Question: I want my first Item in my ComboBox to have a red font. I also want the ComboBox to look like this, and not like this. How can I achieve this?

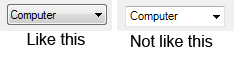
Answer: If you want to change combobox's appearance you can set property as ()
And here is how to change first item's color;
Firstly set combobox's property as () and use event;
'''
private void cmb_DrawItem(object sender, DrawItemEventArgs e)
{
if (e.Index > -1)
{
e.DrawBackground();
Brush brush = Brushes.Black;
if (e.Index == 0)
{
brush = Brushes.Red;
}
e.Graphics.DrawString(((ComboBox)sender).Items[e.Index].ToString(), ((Control)sender).Font, brush, e.Bounds.X, e.Bounds.Y);
}
}
'''